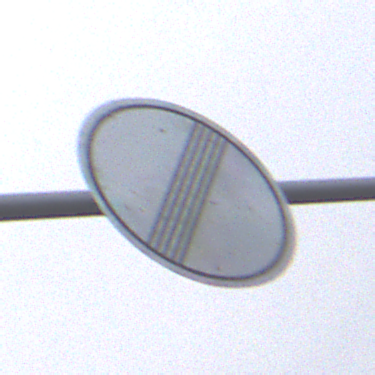
Verkehrszeichen: EndeSaemtlicherBegrenzungen
Umgebung: Outdoor, Suburban
Tageszeit: MorningAfternoon
Wetter: Overcast
Licht: Natural
Jahreszeit: NotSpecified
Kontrast: LowContrast